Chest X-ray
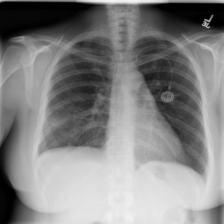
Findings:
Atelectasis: negative
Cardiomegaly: negative
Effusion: positive
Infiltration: negative
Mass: positive
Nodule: negative
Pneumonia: negative
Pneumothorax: negative
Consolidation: negative
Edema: negative
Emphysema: negative
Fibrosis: negative
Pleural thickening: negative
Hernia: negative